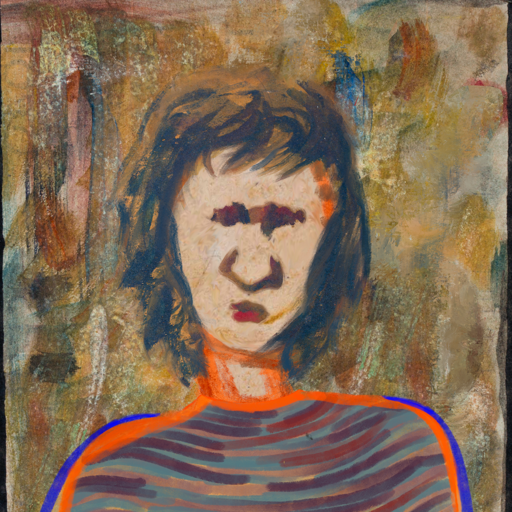
Background: Pipe, Head And Neck Front: Rupkatha, Face Front: In_The_Sun, Bust: Experience, Hair Front: InTheSun, Head Accessory: Blank, Second Necklace: Blank, Necklace: Blank, Baby: Blank